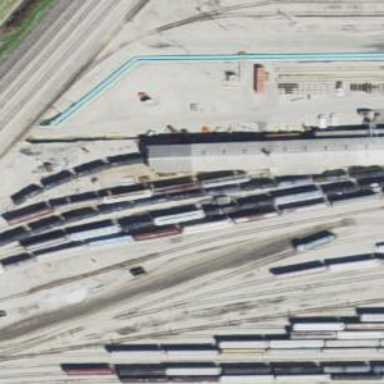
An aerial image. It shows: Rail spur service.